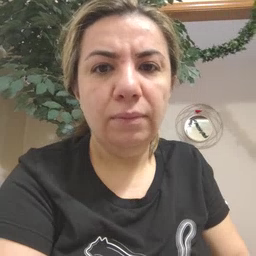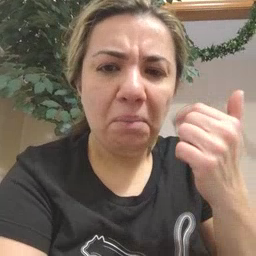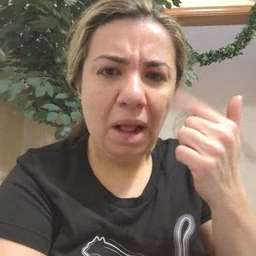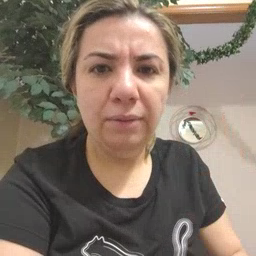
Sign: cry